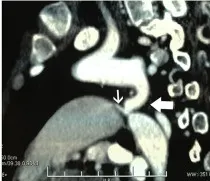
CT angiography (CTA) of the aorta (A) showed marked narrowing in the isthmic region of the descending aorta (white block arrow) and patent ductus arteriosus (PDA) (white arrow) connecting the aorta and the pulmonary artery.
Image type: radiology (ct)